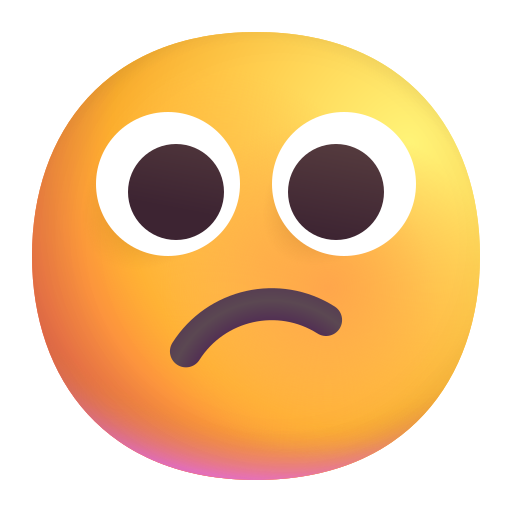
confused face color